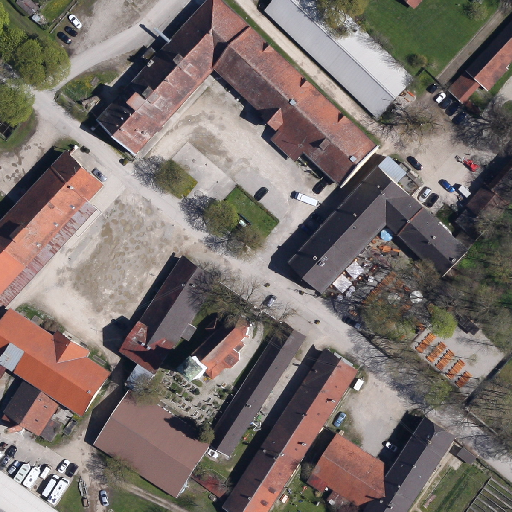
Referring expression: unpaved road